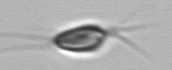
Label: Chrysochromulina